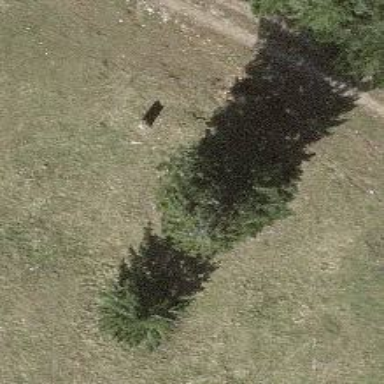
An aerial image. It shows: Evergreen tree with needle-leaved leaves.